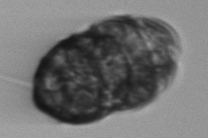
Label: Margalefidinium